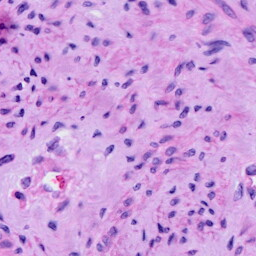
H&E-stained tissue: Cervix